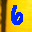
Label: 6